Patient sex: F
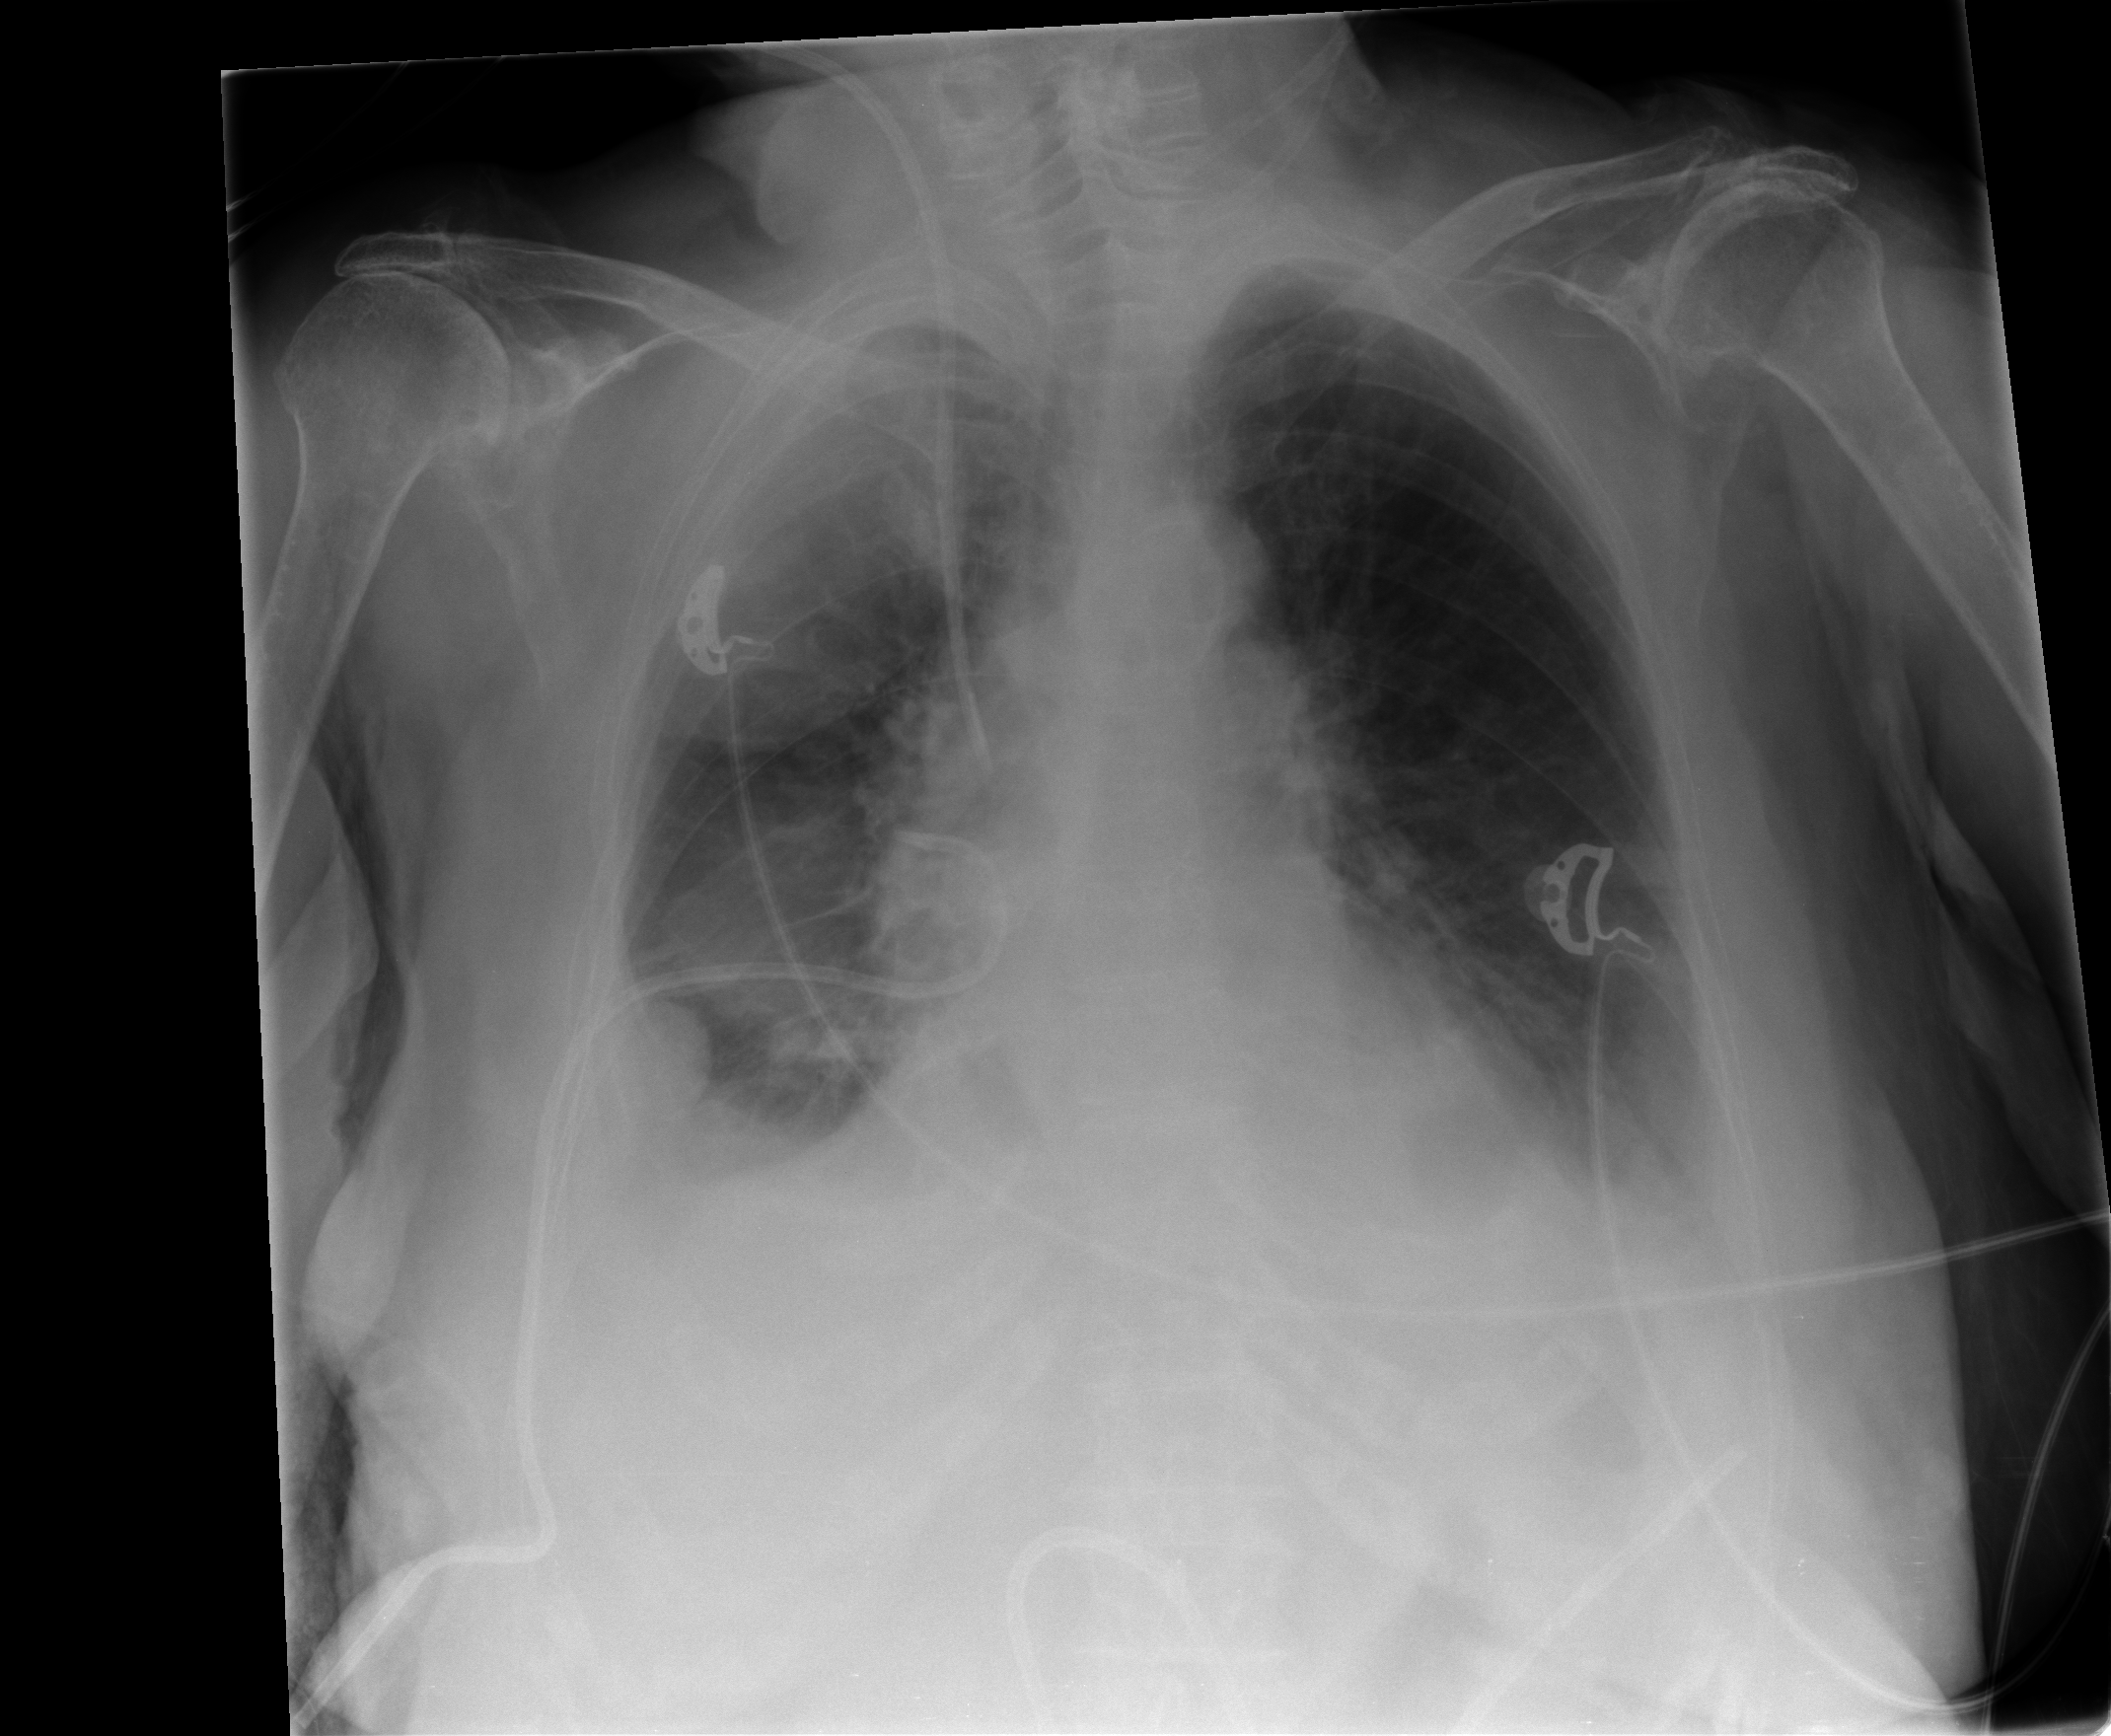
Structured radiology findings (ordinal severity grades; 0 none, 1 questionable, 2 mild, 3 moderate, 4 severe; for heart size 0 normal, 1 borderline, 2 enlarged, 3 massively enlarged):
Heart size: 0
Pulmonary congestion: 0
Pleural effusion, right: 3
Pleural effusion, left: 2
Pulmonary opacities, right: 0
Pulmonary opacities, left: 0
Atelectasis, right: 3
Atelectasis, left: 2